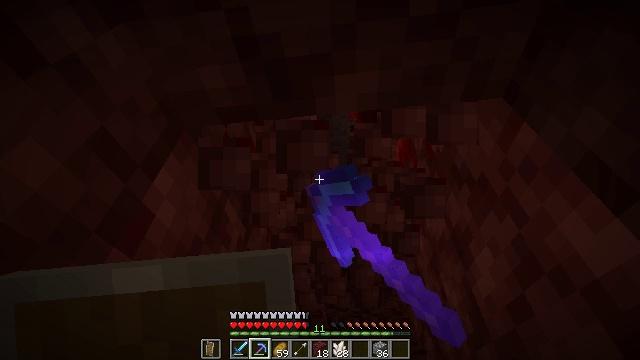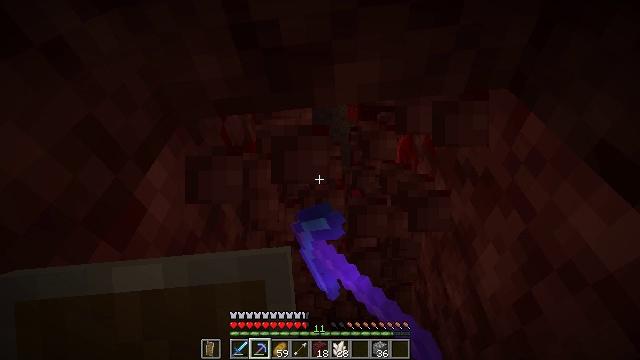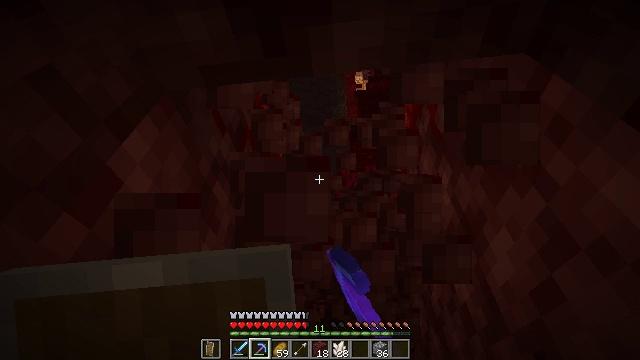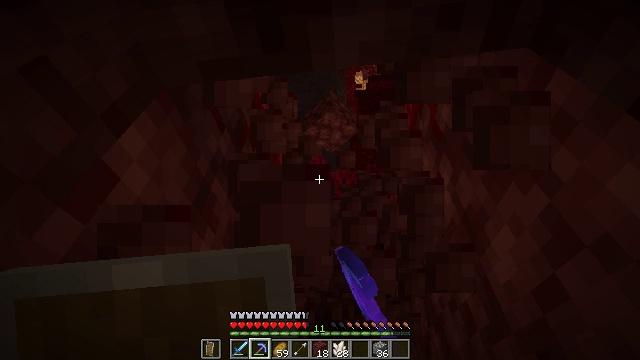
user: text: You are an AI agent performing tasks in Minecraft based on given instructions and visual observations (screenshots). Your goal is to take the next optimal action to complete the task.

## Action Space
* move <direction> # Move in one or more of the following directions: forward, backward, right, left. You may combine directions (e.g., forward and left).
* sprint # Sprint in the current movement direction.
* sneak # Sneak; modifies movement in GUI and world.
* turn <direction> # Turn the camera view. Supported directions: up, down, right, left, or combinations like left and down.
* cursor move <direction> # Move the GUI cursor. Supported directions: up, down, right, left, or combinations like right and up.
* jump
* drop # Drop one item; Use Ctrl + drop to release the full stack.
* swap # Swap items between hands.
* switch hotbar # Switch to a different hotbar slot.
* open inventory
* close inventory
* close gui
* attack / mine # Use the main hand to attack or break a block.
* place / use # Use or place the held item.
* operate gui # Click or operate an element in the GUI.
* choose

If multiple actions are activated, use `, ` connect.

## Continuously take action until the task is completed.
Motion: motion action
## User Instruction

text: Collect crimson nylium to use for building.
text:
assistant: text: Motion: move forward, sneak, attack / mine
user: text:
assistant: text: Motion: move forward, sneak, attack / mine
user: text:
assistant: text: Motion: move forward, sneak, attack / mine
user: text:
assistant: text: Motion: sneak, attack / mine